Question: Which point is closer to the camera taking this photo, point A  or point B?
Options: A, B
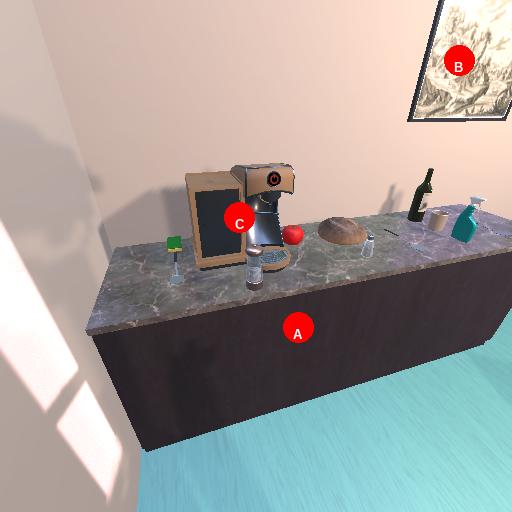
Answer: A